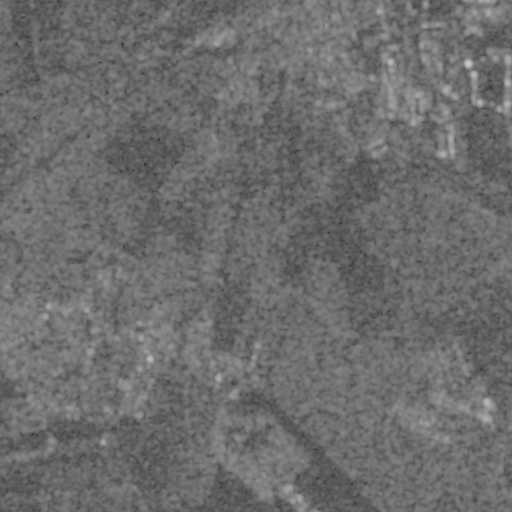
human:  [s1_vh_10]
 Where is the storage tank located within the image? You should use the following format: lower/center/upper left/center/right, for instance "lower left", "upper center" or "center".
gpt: The storage tank is located in the upper right of the image.
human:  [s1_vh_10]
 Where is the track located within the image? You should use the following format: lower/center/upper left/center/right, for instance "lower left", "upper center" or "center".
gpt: There is no track in the image.

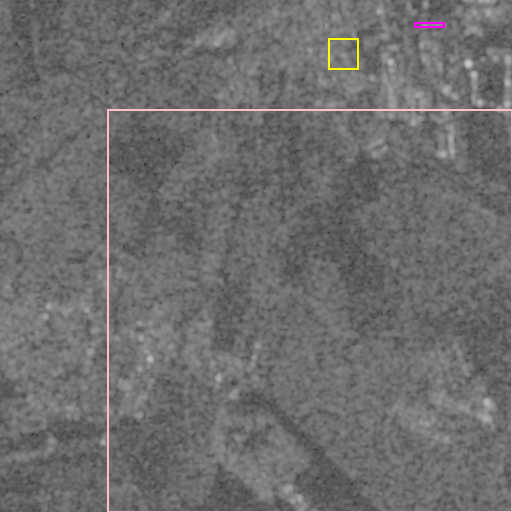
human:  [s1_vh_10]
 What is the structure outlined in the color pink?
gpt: The structure outlined in pink is a crop field.
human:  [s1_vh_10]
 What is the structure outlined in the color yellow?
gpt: The structure outlined in yellow is a park.
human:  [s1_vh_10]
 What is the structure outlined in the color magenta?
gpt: The structure outlined in magenta is a parking lot.
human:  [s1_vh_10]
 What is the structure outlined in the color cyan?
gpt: There is no cyan outline.